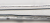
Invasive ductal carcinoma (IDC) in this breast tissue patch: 0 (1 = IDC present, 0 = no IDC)